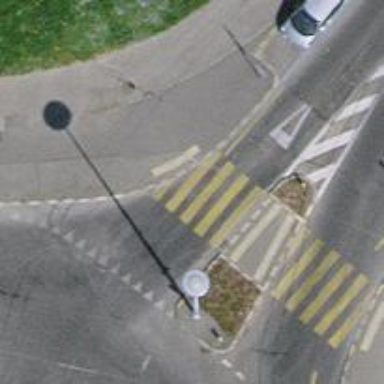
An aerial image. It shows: Uncontrolled zebra crossing on the road.